Question: Heres how I'm getting the text:

I wanted to add a solid border to the text, even if the border were pure black...
here is my code:
'''
<?php
$text = ($_GET['txt'] ? $_GET['txt'] : '?');
$text = strtoupper($text[0]).substr($text,1,strlen($text));
$size = ($_GET['size'] ? $_GET['size'] : 15);
$sizex = 120;
$sizey = 28;
$x = 4;
$y = 20;
$color = ($_GET['color'] ? $_GET['color'] : 'efcfa4');
$red = (int)hexdec(substr($color,0,2));
$green = (int)hexdec(substr($color,2,2));
$blue = (int)hexdec(substr($color,4,2));
$img = imagecreatetruecolor($sizex,$sizey);
ImageColorTransparent($img, ImageColorAllocate($img,0,0,0));
imagettftext($img, $size, 0, $x, $y, ImageColorAllocate($img,$red,$green,$blue), 'martel.ttf', $text);
header('Content-type: image/png');
imagepng($img);
imagedestroy($img);
?>
'''
the picture generated with the text data is taken from this line in another page:
'''
<img src="pages/scripts/font1.php?txt=test&color=cccccc&size=15">
'''
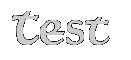
Answer: You can do something like this.
'''
<?php
function imagettfstroketext(&$image, $size, $angle, $x, $y, &$textcolor, &$strokecolor, $fontfile, $text, $px) {
for($c1 = ($x-abs($px)); $c1 <= ($x+abs($px)); $c1++)
for($c2 = ($y-abs($px)); $c2 <= ($y+abs($px)); $c2++)
$bg = imagettftext($image, $size, $angle, $c1, $c2, $strokecolor, $fontfile, $text);
return imagettftext($image, $size, $angle, $x, $y, $textcolor, $fontfile, $text);
}
// Create new canvas
$im = imagecreatetruecolor(170, 60);
// Set background to white
$gray = imagecolorallocate($im, 100, 100, 100);
imagefill($im, 0, 0, $gray);
// Set fron color and border color
$font_color = imagecolorallocate($im, 255, 255, 255);
$stroke_color = imagecolorallocate($im, 0, 0, 0);
//image, fontsize, angle, x, y, textcolor, bordercolor, font file, text, borderwidth
imagettfstroketext($im, 60, 0, 10, 50, $font_color, $stroke_color, "martel.ttf", "test", 2);
// Output
header('Content-type: image/jpg');
imagejpeg($im);
imagedestroy($im);
?>
'''